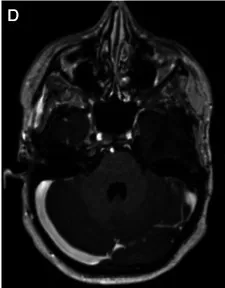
Shows images before and after the second operation via a subtemporal Kawase-Dolenc approach. Are contrast-enhanced T1, and ,T2-weighted images, respectively.
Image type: radiology (mri)